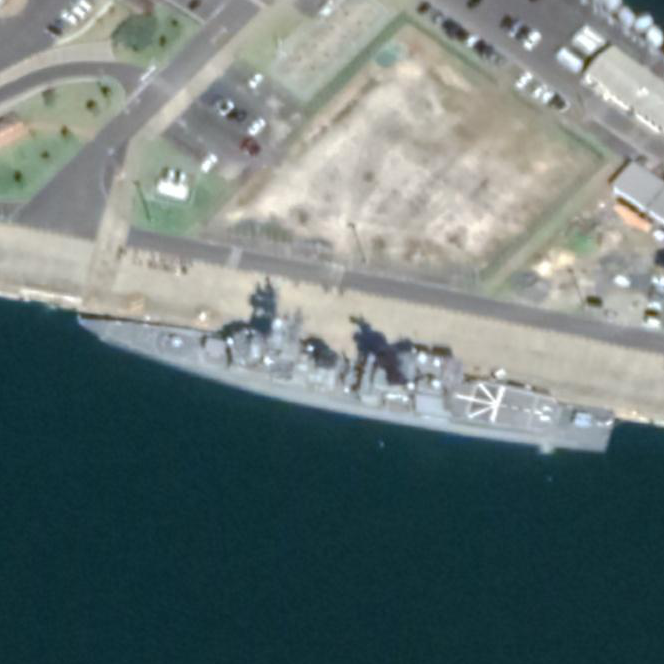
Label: Asagiri-class_destroyer